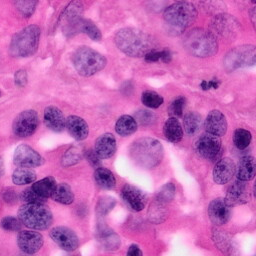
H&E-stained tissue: Pancreatic